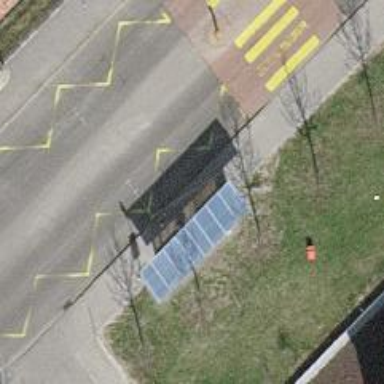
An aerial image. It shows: Bus stop with shelter. It is platform for public transport.